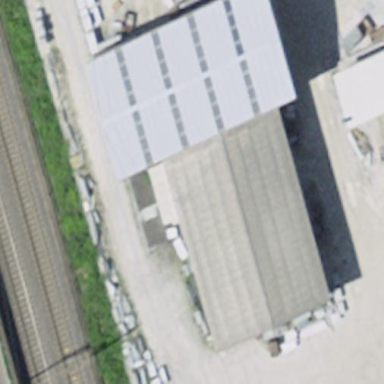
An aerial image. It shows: Industrial building.